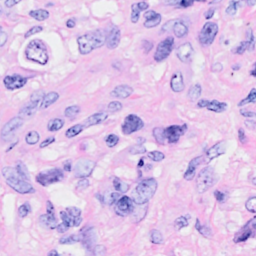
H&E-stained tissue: Breast